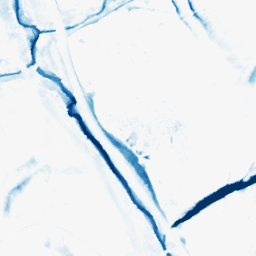
Category: morphological
Decomposition family: morphological_diamond
Decomposition parameters: operation: closing
radius: 10
Upsampling method: quadratic
Upsampling parameters: scale: 4
Upsampling scale: 4